Field crop: maize
Growth stage: 2
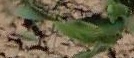
Species: maize